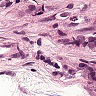
Metastatic tissue present: yes